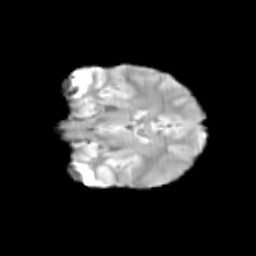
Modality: T2w
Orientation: coronal
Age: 10
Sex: male
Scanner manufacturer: siemens
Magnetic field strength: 3 T
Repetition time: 3.8 s
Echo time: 0.07 s